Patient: sex M, age 78
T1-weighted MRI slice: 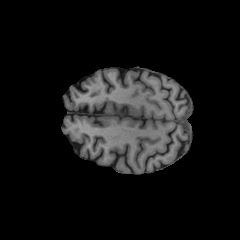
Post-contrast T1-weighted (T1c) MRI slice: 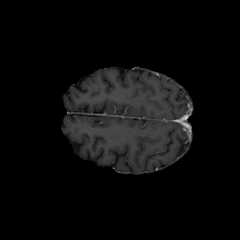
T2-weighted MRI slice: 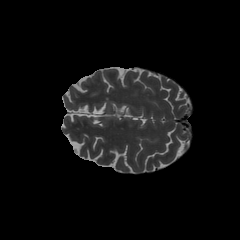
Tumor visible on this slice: no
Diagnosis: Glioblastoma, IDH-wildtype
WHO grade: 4